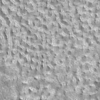
Label: not_dusty